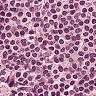
Metastatic tissue present: no